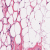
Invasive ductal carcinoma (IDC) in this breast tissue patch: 0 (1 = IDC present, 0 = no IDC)